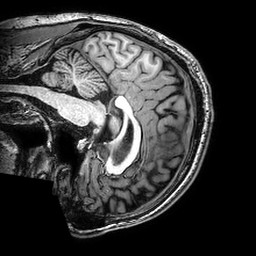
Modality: T1w
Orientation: sagittal
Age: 30
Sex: male
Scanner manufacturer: philips
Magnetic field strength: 3 T
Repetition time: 0.008412 s
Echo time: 0.00389 s